Question: How can I take input using a submit button in notebook?
I want to display an input drop down selector and store the input only when the user hits the submit button.
Something like this -

Thanks.
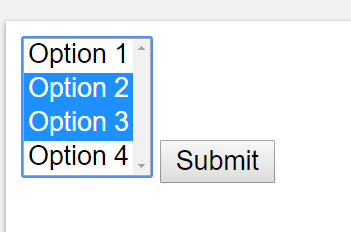
Answer: You need to store the value of the selection in the button click action.
This involves several steps in any approach. If you used 'jp_proxy_widget'
it might look like this:
<URL>
see: <URL>
and <URL>